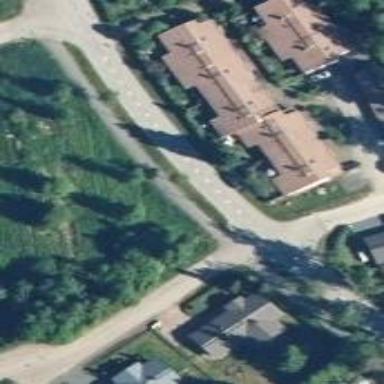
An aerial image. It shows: Terrace building.